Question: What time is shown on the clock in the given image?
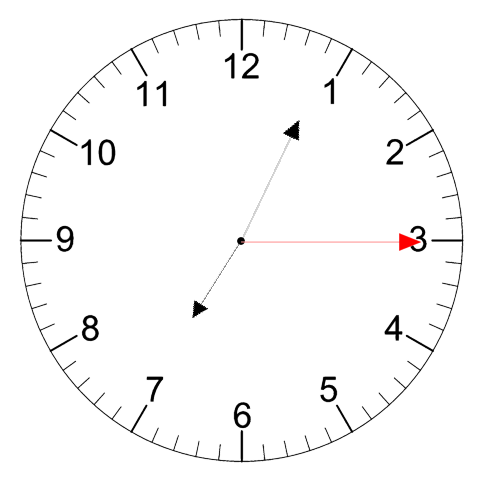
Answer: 07:04:15